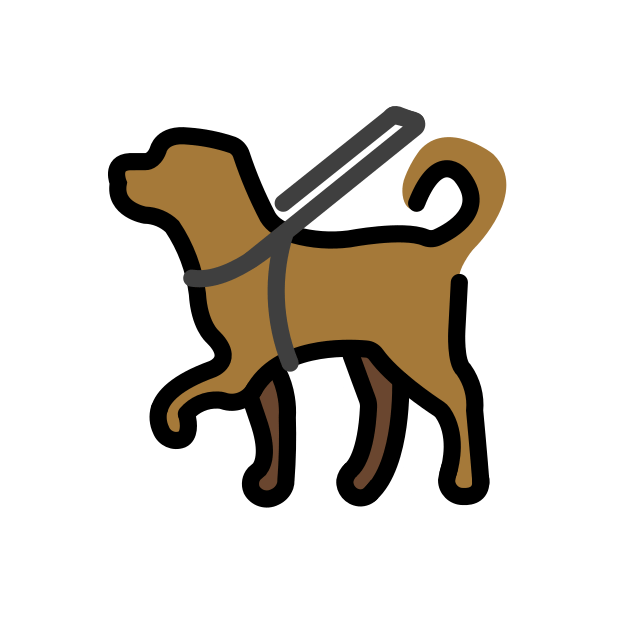
Emoji: 🦮
Name: guide dog
Unicode: 0x1f9ae